Aerial crown-view tile of a tropical tree (Barro Colorado Island, Panama), acquired 20240716:
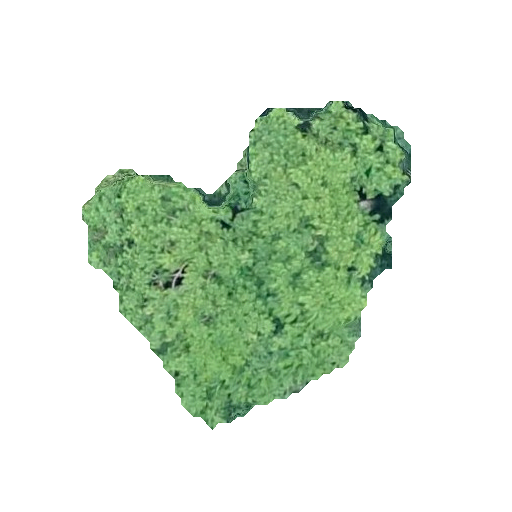
Species: Trattinnickia aspera
GBIF accepted scientific name: Trattinnickia aspera
Crown area: 103.115 m²